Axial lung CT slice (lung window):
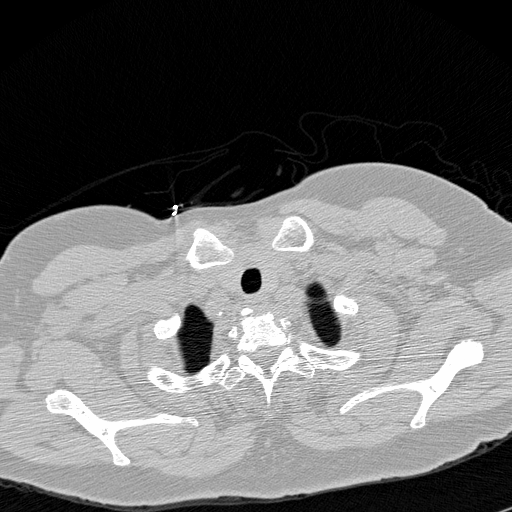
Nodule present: no